Question: In Windows Phone (mango) I am using Microsoft.Phone.Controls.Maps.
I currently have:
'''
var _City = "Denver";
var _State = "Colorado";
'''
And I want a pushpin:
'''
var _Pushpin = new Pushpin();
_Pushpin.Location = new GeoCoordinate();
map1.Children.Add(_Pushpin);
map1.Center = _Pushpin.Location;
'''
Update with solution (using Bing):
<URL>

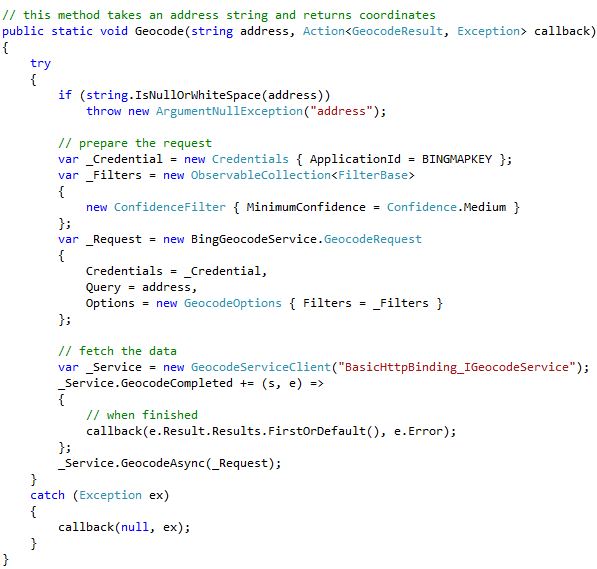
Answer: There are a couple of ways...
1) Get a Bing Maps API key and call into their web services to get the coordinates. (<URL>
2) Have a local database of cities / states / coordinates to look up against. This is probably the preferred option if the app must run offline, although in that case you wouldn't see the maps anyway.